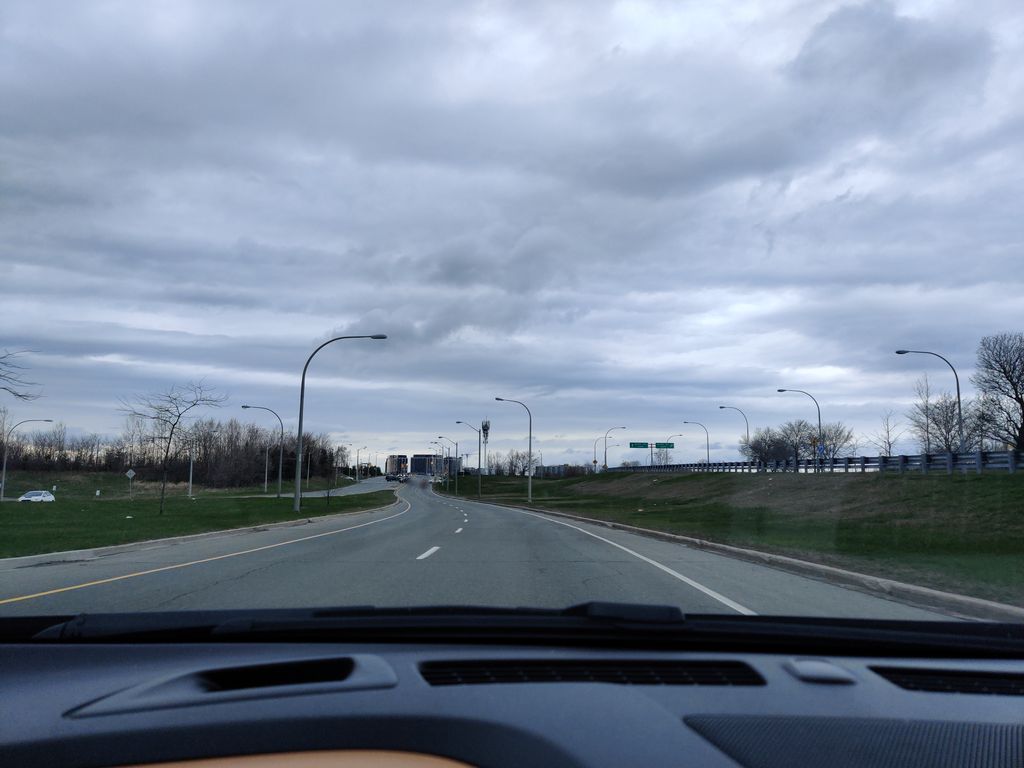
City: toronto